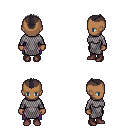
a pixel art fantasy rpg character, female body template, human, dark skin, chain mail, magenta pants, raven short mohawk hairstyle, maroon shoes, four views (front, back, left, right), 2x2 character sprite sheet, small pixel art, hard edges, no anti-aliasing